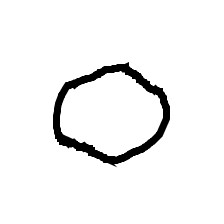
Shape: circle